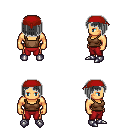
a pixel art fantasy rpg character, male body template, human, tanned skin, brown pirate shirt, red pants, gray pageboy hairstyle, red bandana, metal boots, four views (front, back, left, right), 2x2 character sprite sheet, small pixel art, hard edges, no anti-aliasing